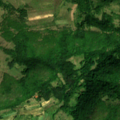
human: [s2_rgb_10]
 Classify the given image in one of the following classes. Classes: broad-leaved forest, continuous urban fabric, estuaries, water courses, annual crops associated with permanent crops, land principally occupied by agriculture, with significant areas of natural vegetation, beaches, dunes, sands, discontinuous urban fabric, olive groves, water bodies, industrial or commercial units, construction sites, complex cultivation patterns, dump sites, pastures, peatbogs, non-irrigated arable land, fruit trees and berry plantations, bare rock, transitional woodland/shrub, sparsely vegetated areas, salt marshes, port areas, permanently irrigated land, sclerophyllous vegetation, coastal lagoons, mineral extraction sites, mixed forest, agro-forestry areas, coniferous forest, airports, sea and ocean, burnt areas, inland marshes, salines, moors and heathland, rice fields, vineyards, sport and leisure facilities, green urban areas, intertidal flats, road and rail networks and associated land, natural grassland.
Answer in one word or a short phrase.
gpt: pastures, complex cultivation patterns, land principally occupied by agriculture, with significant areas of natural vegetation, broad-leaved forest, transitional woodland/shrub